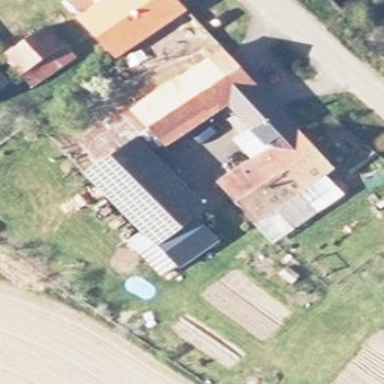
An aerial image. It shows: Building equipped with small solar photovoltaic panel for generating electricity.